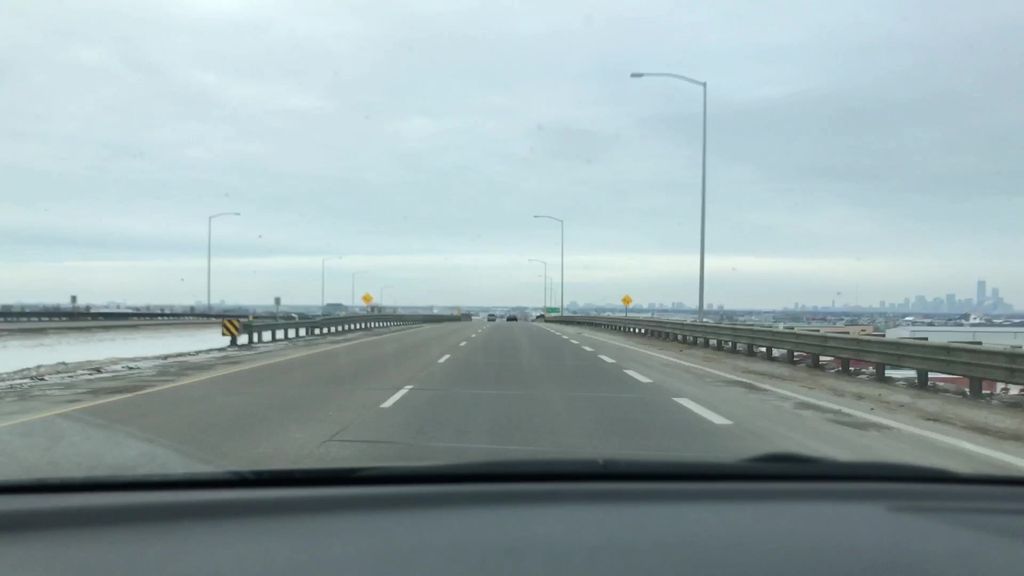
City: edmonton